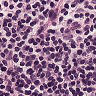
Metastatic tissue present: no